Question: I am trying to design my UI like this:

The problem is when I add ListView and set its width to match_parent, it uses the root layout and takes width of the whole screen even though it is wrapped in another layout, that takes just 1/4 of the width. Could somebody suggest me a way how to accomplish whats drawn on the picture? I also read that nested layout_weight is bad for performance, should I use something completely different?
XML file:
'''
<LinearLayout xmlns:android="http://schemas.android.com/apk/res/android"
android:layout_width="match_parent"
android:layout_height="match_parent"
android:gravity="center_horizontal"
android:orientation="horizontal" >
<RelativeLayout
android:layout_width="wrap_content"
android:layout_height="match_parent"
android:layout_weight="3">
</RelativeLayout>
<LinearLayout
android:layout_width="wrap_content"
android:layout_height="match_parent"
android:orientation="vertical"
android:layout_weight="1" >
<LinearLayout
android:layout_width="match_parent"
android:layout_height="wrap_content"
android:orientation="vertical"
android:layout_weight="13">
<ListView
android:id="@+id/listView1"
android:layout_width="match_parent"
android:layout_height="wrap_content" >
</ListView>
</LinearLayout>
<LinearLayout
android:layout_width="match_parent"
android:layout_height="wrap_content"
android:layout_weight="1">
<Button
android:id="@+id/button1"
android:layout_width="wrap_content"
android:layout_height="wrap_content"
android:text="Button" />
</LinearLayout>
</LinearLayout>
</LinearLayout>
'''
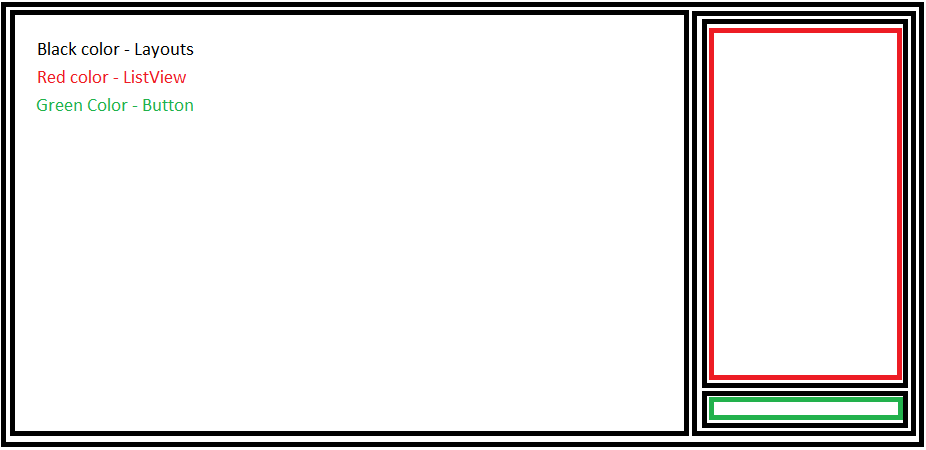
Answer: Changing your right-hand view to be a 'RelativeLayout', setting your button to be at the bottom of your right hand view and then setting the property 'android:layout_above="@id/button1"' on your 'ListView' will allow you to have your 'ListView' fill the remaining space that your button doesn't occupy. I also removed lots of unneeded nested layouts you had.
Don't forget that when using layout weights you need to specify 0dip for the width/height depending on the orientation of the 'LinearLayout'. This is likely why your ListView was occupying the whole screen.
'''
<LinearLayout xmlns:android="http://schemas.android.com/apk/res/android"
android:layout_width="match_parent"
android:layout_height="match_parent"
android:gravity="center_horizontal"
android:orientation="horizontal" >
<RelativeLayout
android:layout_width="0dip"
android:layout_height="match_parent"
android:layout_weight="3" />
<RelativeLayout
android:layout_width="0dip"
android:layout_height="match_parent"
android:layout_weight="1" >
<Button
android:id="@+id/button1"
android:layout_width="wrap_content"
android:layout_height="wrap_content"
android:layout_alignParentBottom="true"
android:text="Button" />
<ListView
android:id="@+id/listView1"
android:layout_width="match_parent"
android:layout_height="wrap_content"
android:layout_above="@id/button1" />
</RelativeLayout>
</LinearLayout>
'''